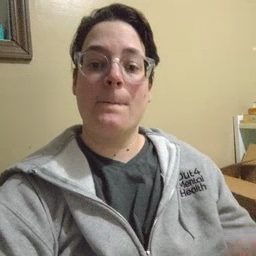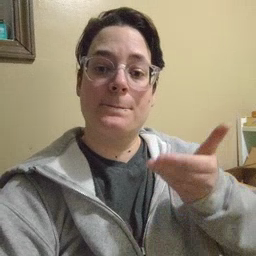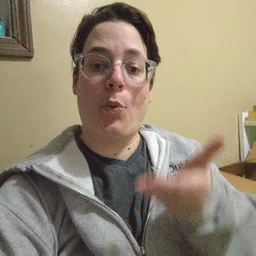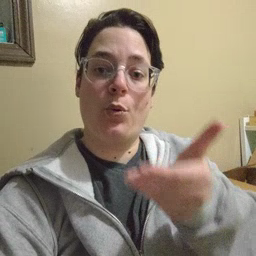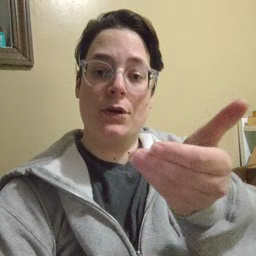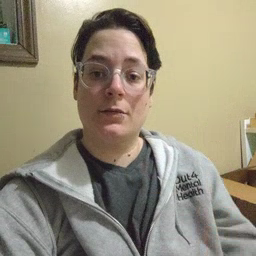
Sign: boat